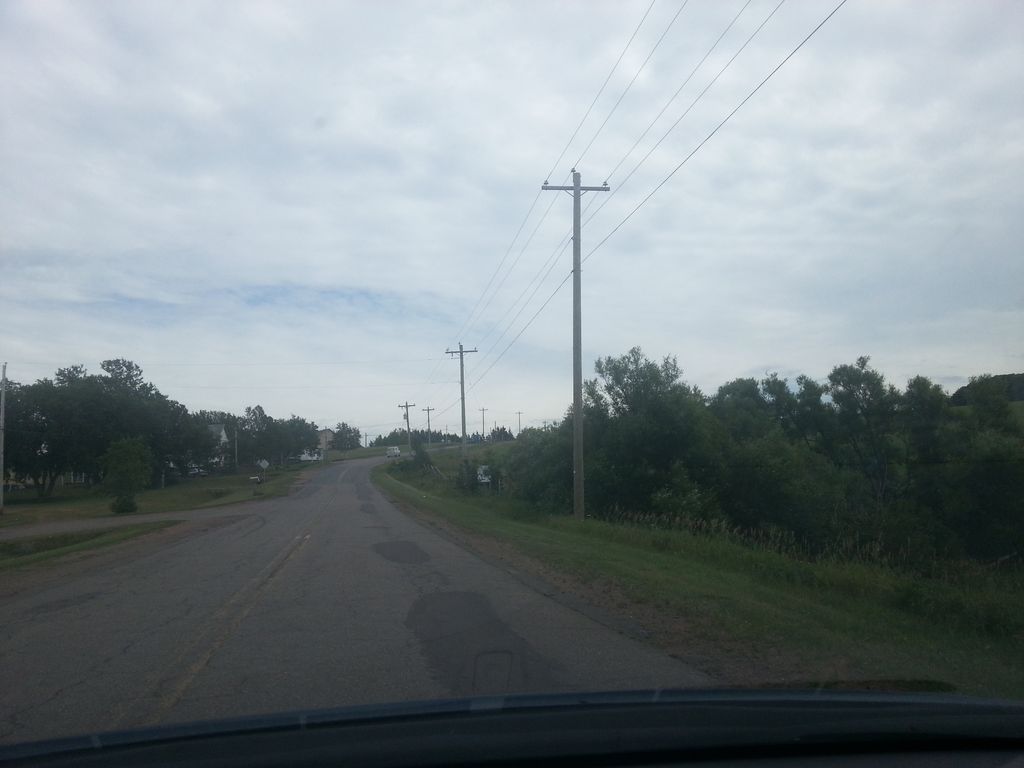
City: charlottetown